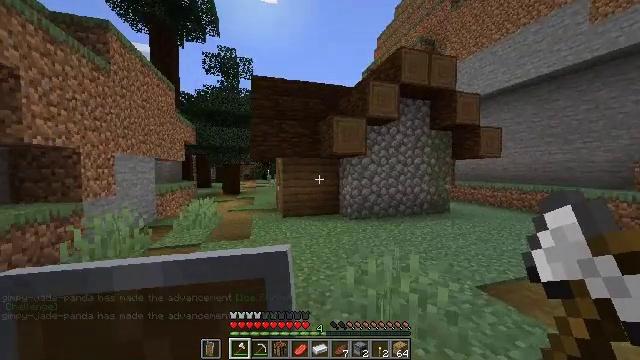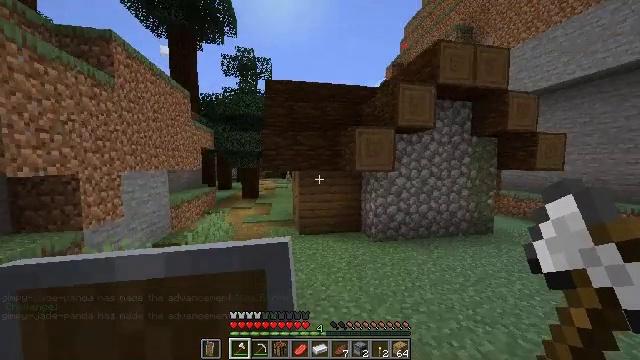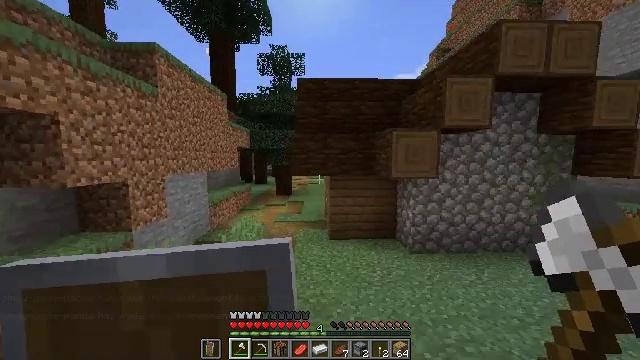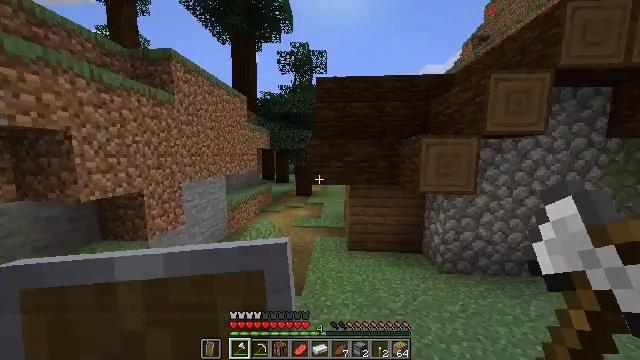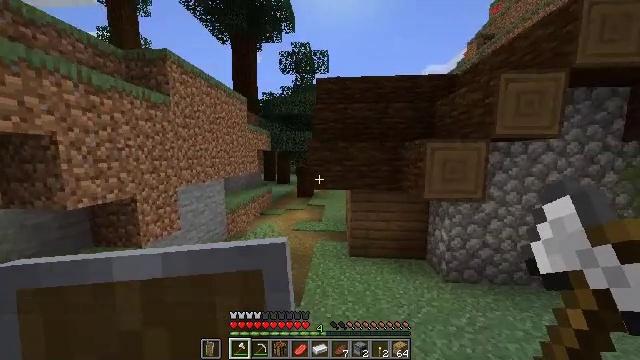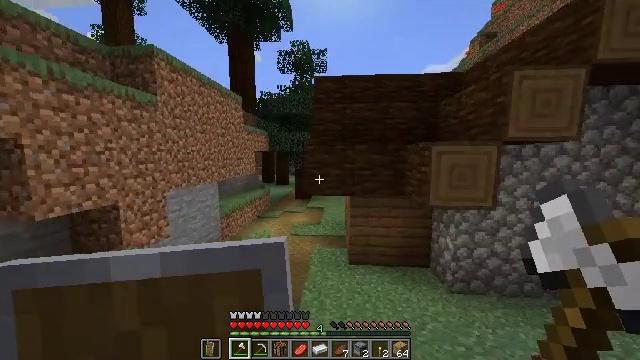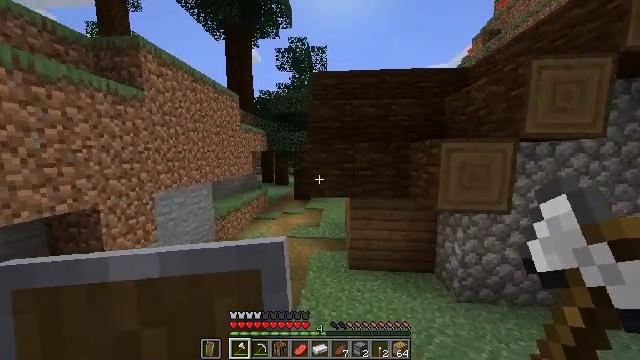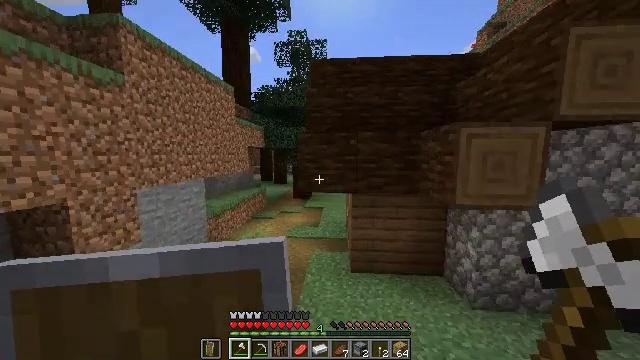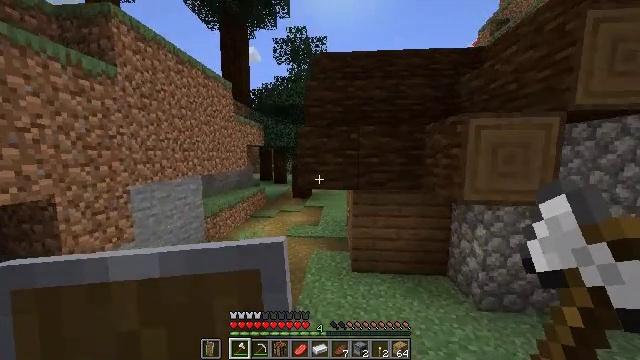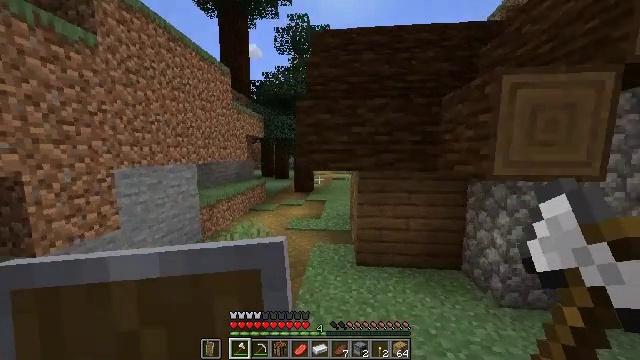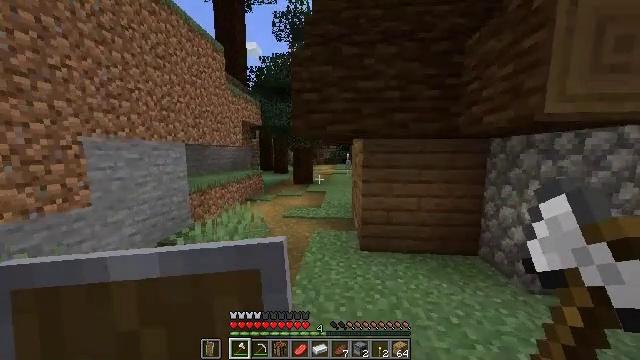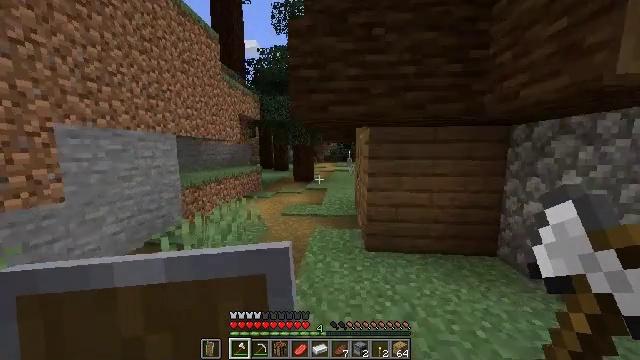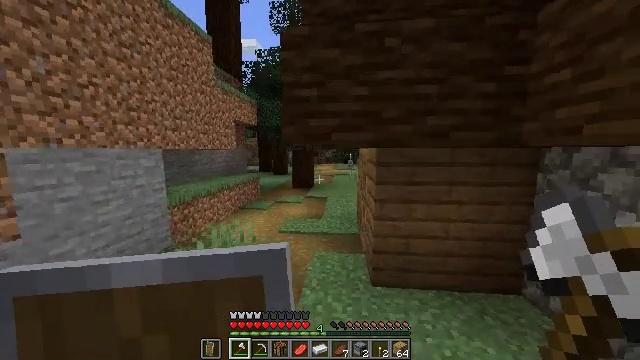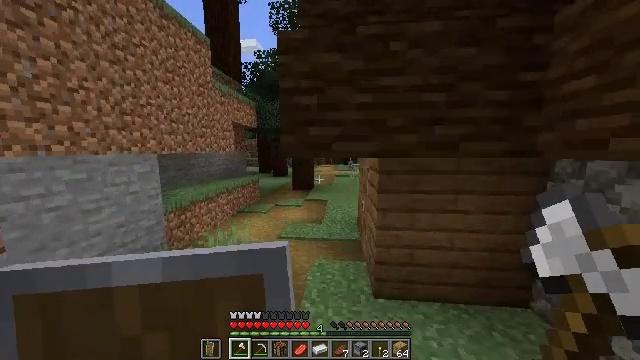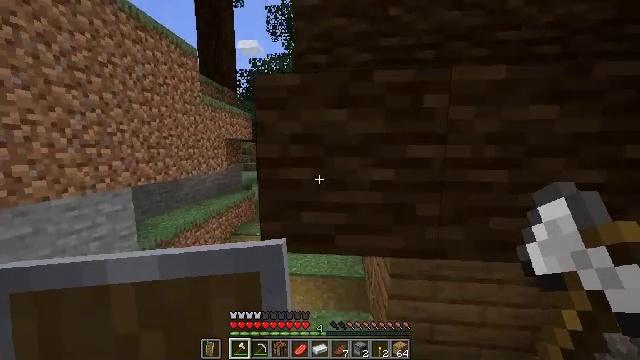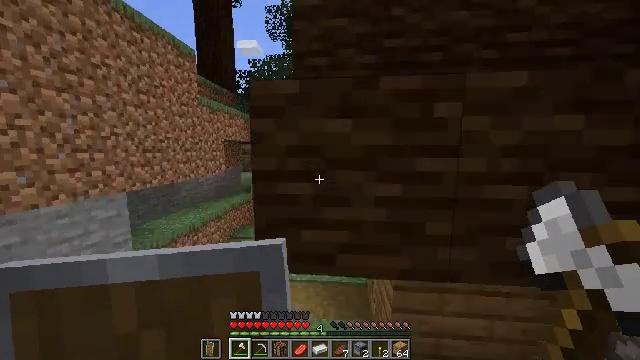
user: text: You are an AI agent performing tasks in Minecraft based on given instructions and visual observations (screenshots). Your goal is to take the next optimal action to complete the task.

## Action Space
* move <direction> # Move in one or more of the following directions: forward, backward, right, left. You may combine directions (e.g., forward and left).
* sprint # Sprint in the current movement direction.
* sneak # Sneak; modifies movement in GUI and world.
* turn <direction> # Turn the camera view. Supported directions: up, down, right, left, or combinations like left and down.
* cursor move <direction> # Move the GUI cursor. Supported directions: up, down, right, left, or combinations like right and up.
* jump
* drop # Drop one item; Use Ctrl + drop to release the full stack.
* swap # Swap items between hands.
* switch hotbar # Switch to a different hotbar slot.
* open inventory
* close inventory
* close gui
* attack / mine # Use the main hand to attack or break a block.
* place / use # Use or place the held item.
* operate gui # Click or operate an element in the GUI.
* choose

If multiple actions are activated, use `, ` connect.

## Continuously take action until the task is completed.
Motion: motion action
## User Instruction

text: Remove the blue bed from its location.
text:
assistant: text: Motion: move forward, sprint, turn left and down, jump
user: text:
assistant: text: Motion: move forward, sprint, turn left and down, jump
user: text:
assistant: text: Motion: move forward and move left, sprint, turn left and down, jump
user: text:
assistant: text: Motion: move forward and move left, sprint, jump
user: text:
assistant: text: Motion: move forward and move left, sprint, jump
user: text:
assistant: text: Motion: move forward and move left, sprint, jump
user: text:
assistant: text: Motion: move forward and move left, sprint, jump
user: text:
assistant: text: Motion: move forward, sprint, jump
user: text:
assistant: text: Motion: move forward, sprint, jump
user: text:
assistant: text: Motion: move forward, jump
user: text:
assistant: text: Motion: move forward, jump
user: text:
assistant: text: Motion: move forward, jump
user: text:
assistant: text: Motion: move forward, jump
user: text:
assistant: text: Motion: move forward
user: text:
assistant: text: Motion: move forward and move left
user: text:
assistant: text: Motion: move forward and move left
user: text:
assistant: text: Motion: move forward and move left
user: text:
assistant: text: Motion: move forward and move left
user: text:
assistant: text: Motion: move forward and move left
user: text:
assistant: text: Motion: move forward and move left
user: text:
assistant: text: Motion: move forward
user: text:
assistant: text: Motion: move forward, turn right and up
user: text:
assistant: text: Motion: move forward, turn right
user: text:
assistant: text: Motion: move forward
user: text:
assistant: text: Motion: move forward
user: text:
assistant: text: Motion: move forward
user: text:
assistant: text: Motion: move forward, sprint, turn right and down
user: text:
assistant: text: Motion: move forward, sprint, turn right
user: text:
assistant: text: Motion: move forward, sprint, turn right
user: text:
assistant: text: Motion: move forward, sprint, turn right